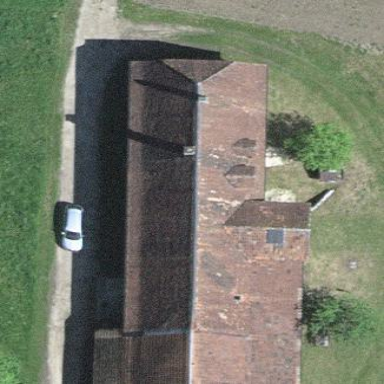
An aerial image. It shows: Farm building with gabled roof.